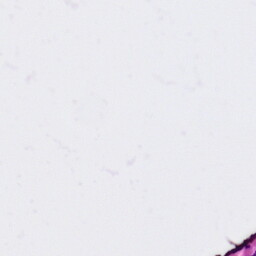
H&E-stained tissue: Ovarian